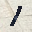
Label: 1